Question: I am trying to plot a range of values and error bars with ggplot2 with ends but they are not displaying.
I tried varying the scales and error bar width but that did not work
Here is my code
'''
plot5 <- ggplot(alpha_cDNA, aes(x = cDNA, y = ymid, colour = mark)) + geom_point() +
geom_errorbar(aes(ymin = ymin, ymax = ymax), width = 0.2) + theme(axis.text.x = element_text(size = 12)) +
theme(axis.text.y = element_text(size =12)) + scale_color_manual(values = c("chartreuse4", "aquamarine4", "steelblue4", "orchid4", "burlywood4", "gold4", "darkolivegreen4"))
'''
The issue is that the error bar ends (which should be width 0.2) just don't display. I've never had this problem before

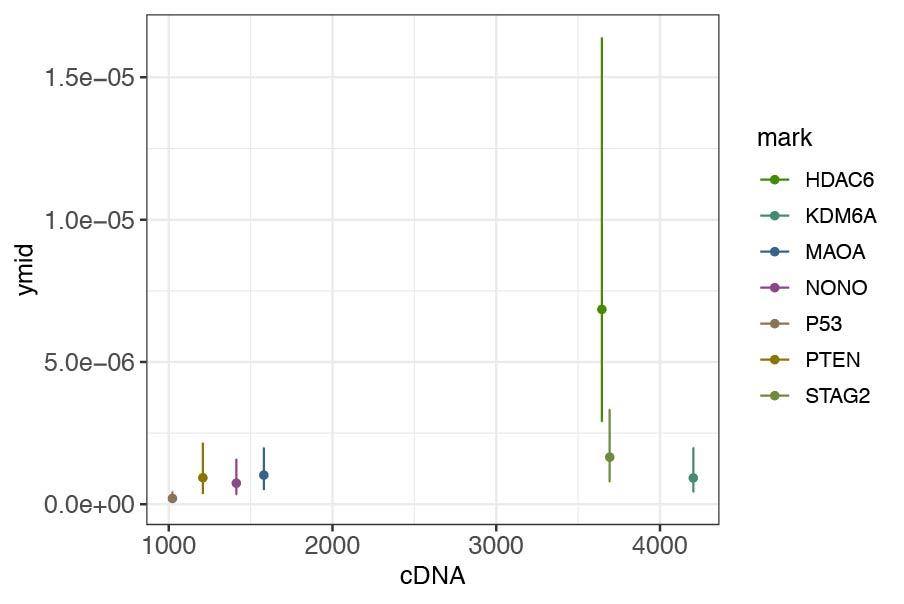
Answer: 'width = 0.2' makes the whiskers 0.2 x-units wide, your x range is in the thousands, you want to increase your width by a few orders of magnitude.